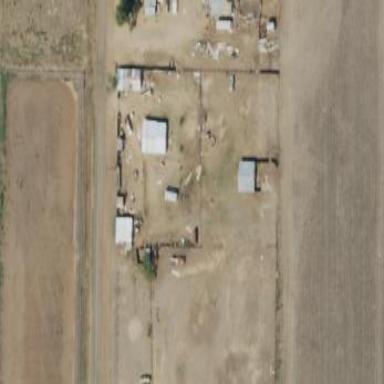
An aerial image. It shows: Farmyard area.